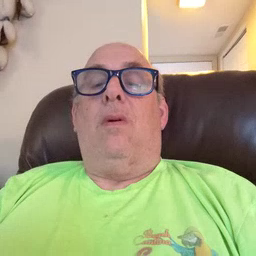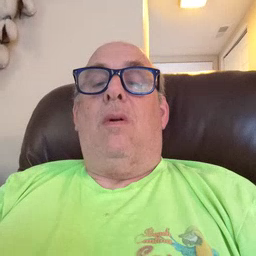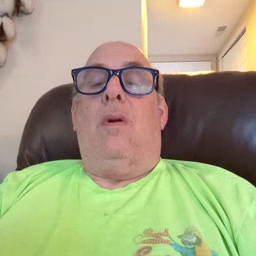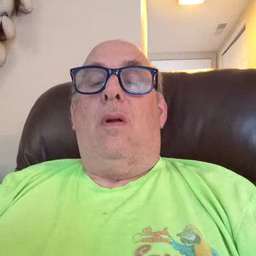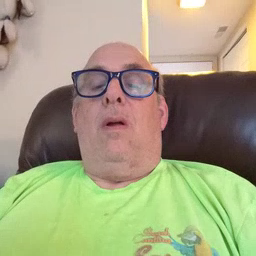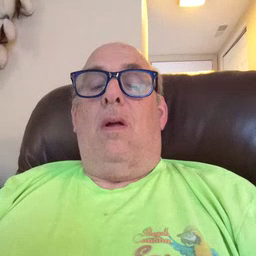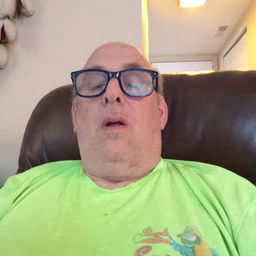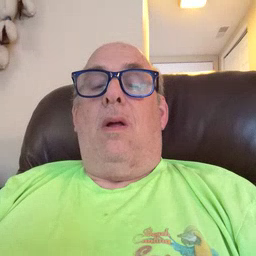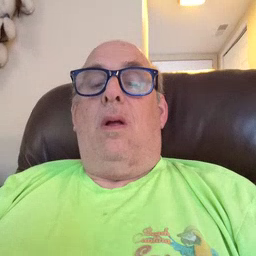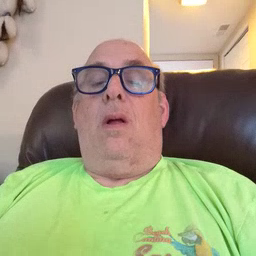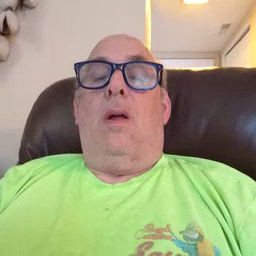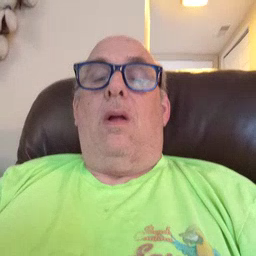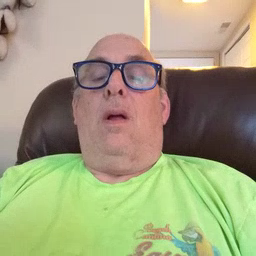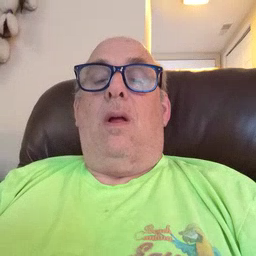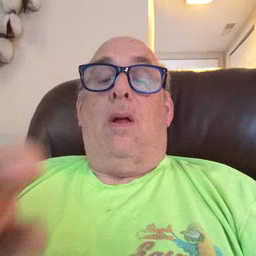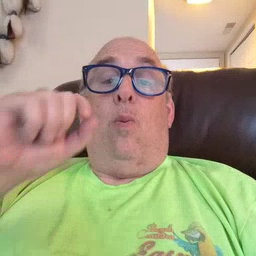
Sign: awake